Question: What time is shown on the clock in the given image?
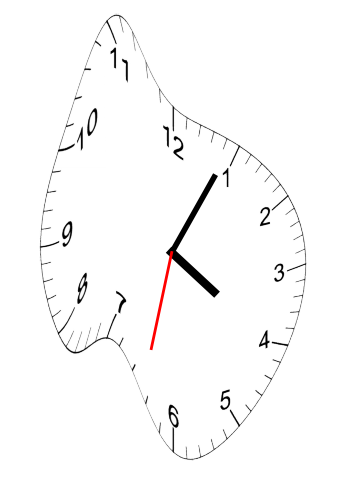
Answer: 04:04:32